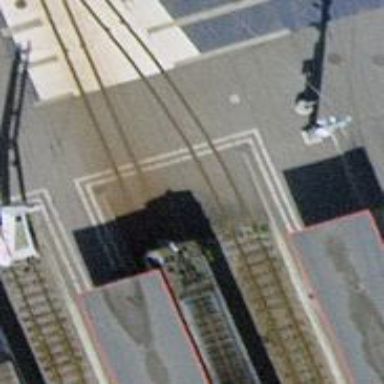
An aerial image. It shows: Narrow-gauge railway siding with electrified contact lines. It consists of one track.